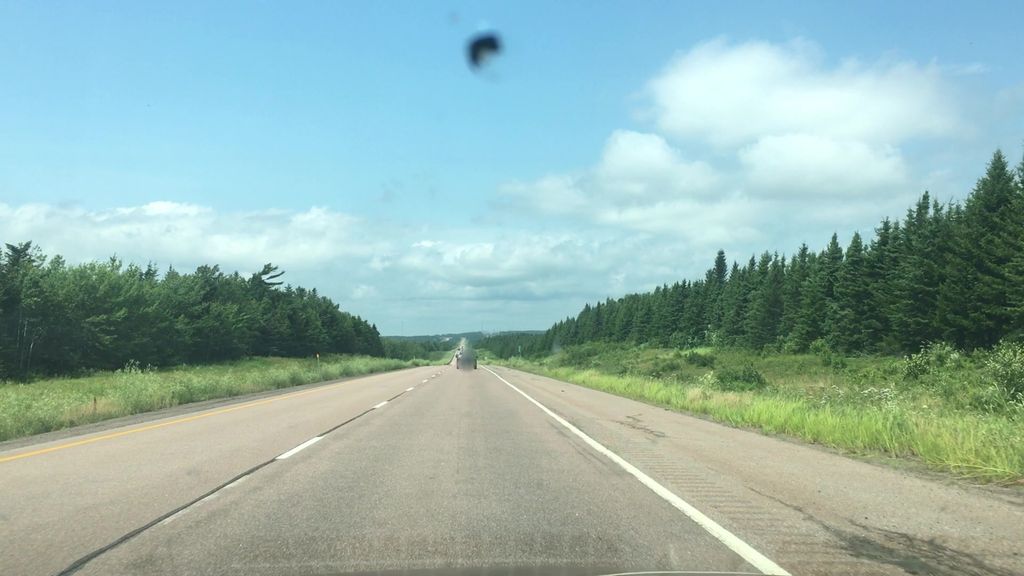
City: charlottetown